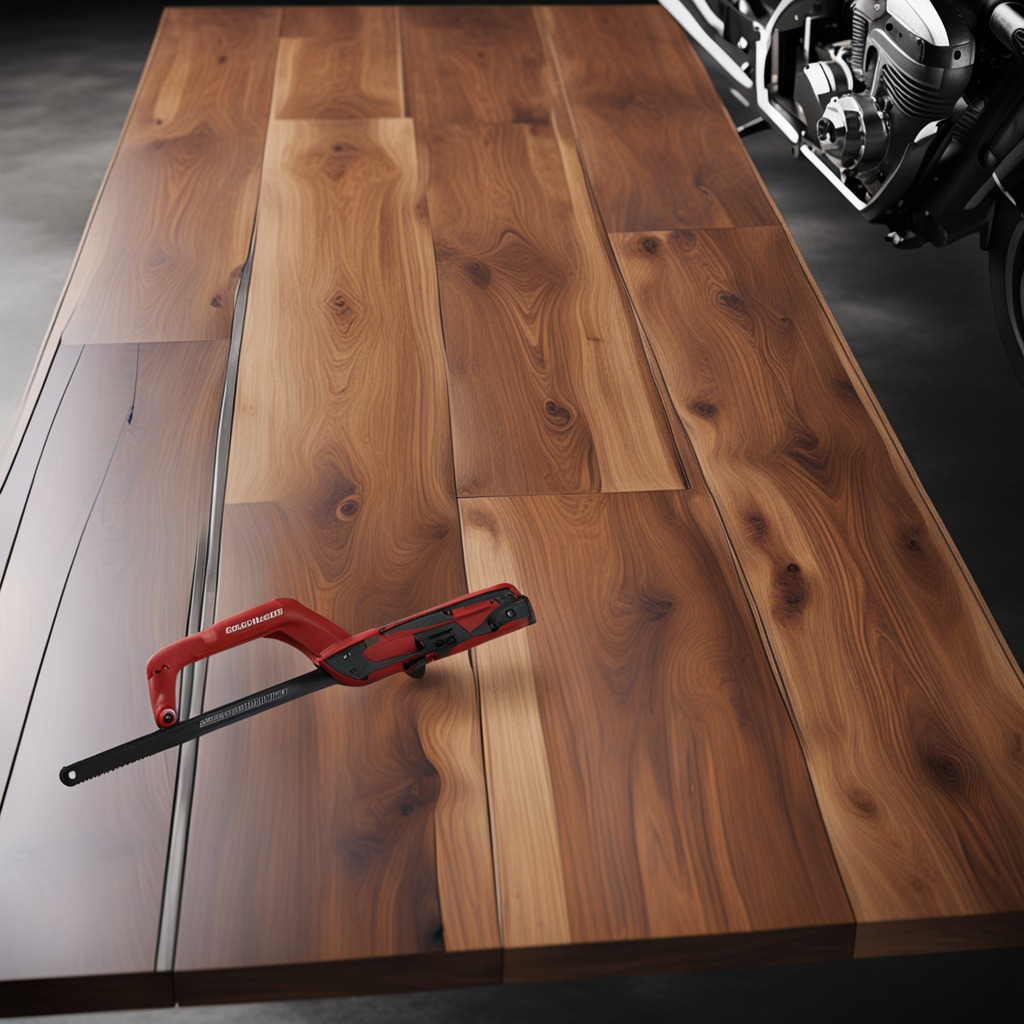
A metal saw is lying on a wooden table in a vintage motorcycle garage.